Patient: sex M, age 71
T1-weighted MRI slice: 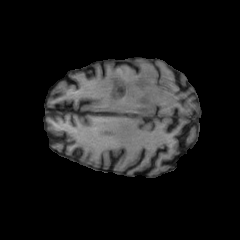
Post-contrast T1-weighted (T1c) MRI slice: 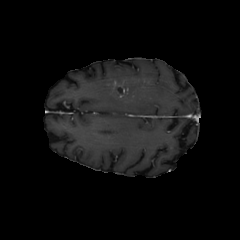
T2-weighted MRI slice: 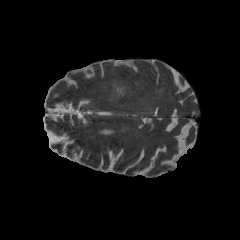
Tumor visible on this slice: yes
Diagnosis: Glioblastoma, IDH-wildtype
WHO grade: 4